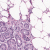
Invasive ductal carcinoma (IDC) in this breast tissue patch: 1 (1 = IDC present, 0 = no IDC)